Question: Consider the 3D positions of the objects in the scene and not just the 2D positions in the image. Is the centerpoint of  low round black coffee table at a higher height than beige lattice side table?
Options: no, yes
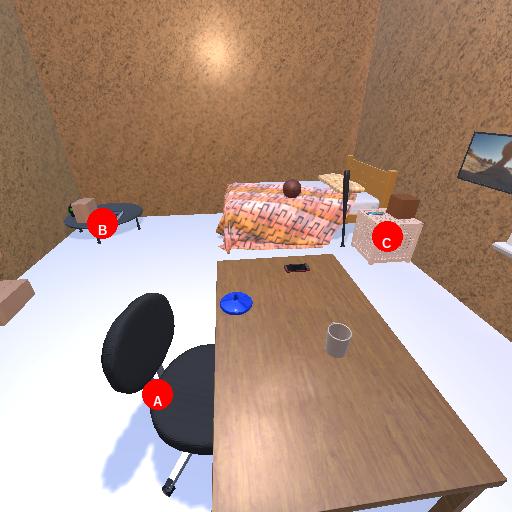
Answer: no